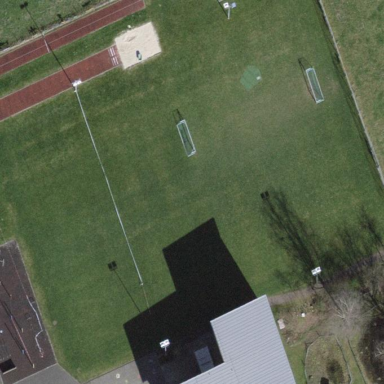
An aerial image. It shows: Soccer pitch for leisure land activities.